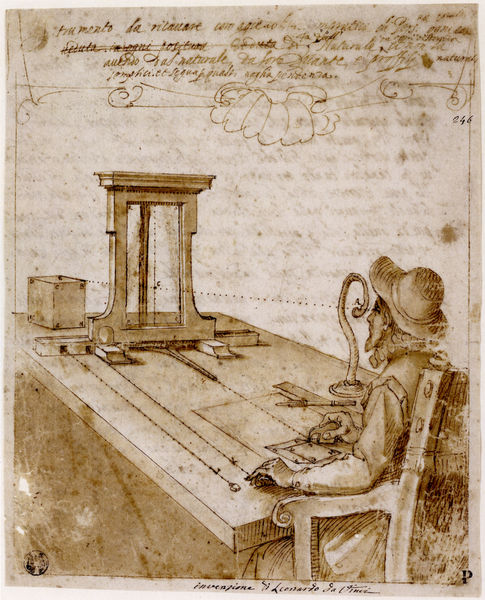
Titel: Zeichner am Tisch mit Perspektivmaschine
Künstler: Lodovico (Il Cigoli) Cardi
Standort: Berlin
Institution: Kupferstichkabinett
Schlagwörter: hand, mann, sitzen, braun, holz, hut, lampe, stuhl, tisch, zeichnung, blick, beige, bart, augen, rahmen, halskrause, instrument, spiegel, horizont, schnüre, schräg, schrift, papier, perspektive, inschrift, maler, tusche, buch, linie, gerät, seite, text, beschriftung, kiste, entwurf, würfel, zeichnen, konstruktion, forscher, gelehrter, kanten, geometrie, zeichner, handschrift, wissenschaft, maßstab, winkel, leonardo da vinci, maße, mathematik, maß, messung, versuch, blickachse, abstand, stuhle, entfernung, messen, blickwinkel, automat, entwruf, maßnehmen, optik, vermessen, apparatur, entwerfen, pespektive, 1650, brechnung, hilfmittel, kalkulation